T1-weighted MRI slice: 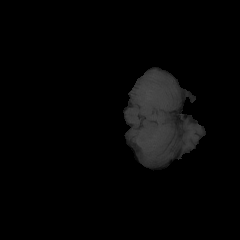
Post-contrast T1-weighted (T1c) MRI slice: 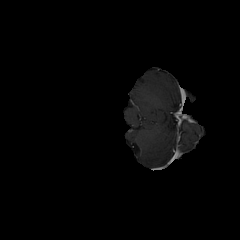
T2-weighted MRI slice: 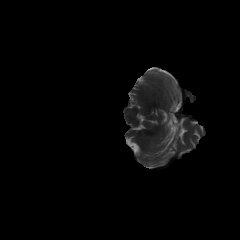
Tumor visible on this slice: no